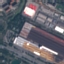
Label: Industrial